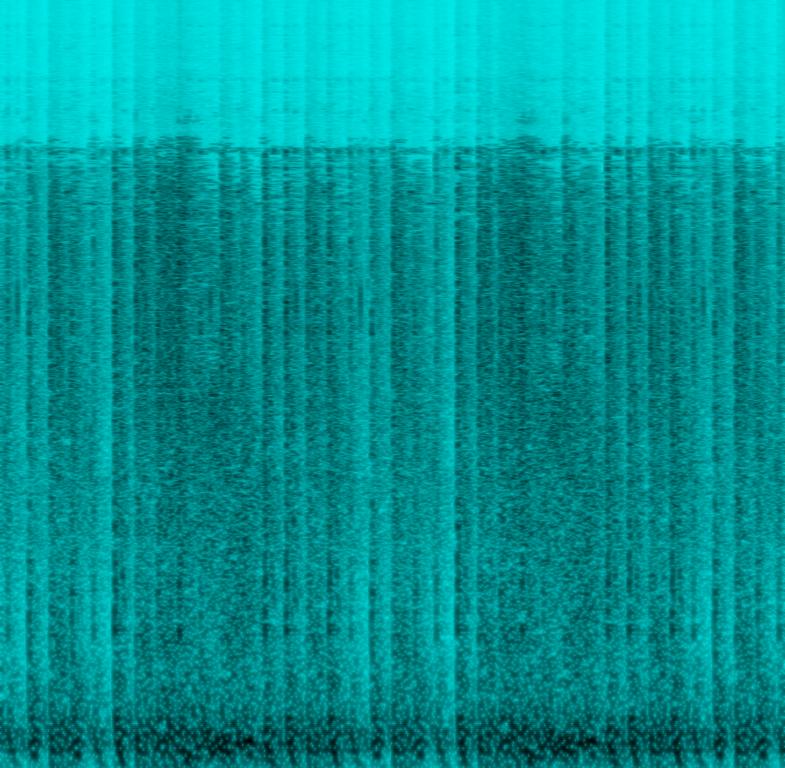
This music is instrumental. The tempo is fast with vigours, intense drumming, electronic sounds like shooting, blasts, boomy bass and Rapid clicking sound . The music is loud,boisterous, aggressive, insistent, intense and clamorous . This is video game music.